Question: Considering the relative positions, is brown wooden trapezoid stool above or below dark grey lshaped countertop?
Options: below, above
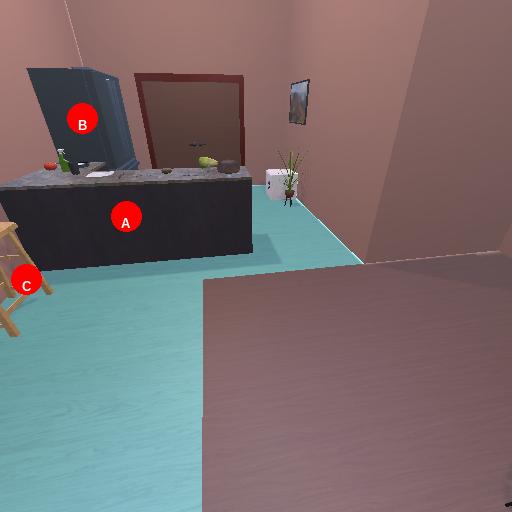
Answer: below